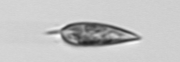
Label: Prorocentrum_triestinum